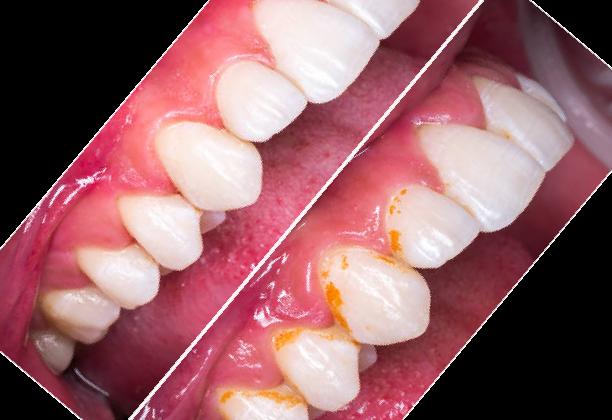
Condition: Calculus